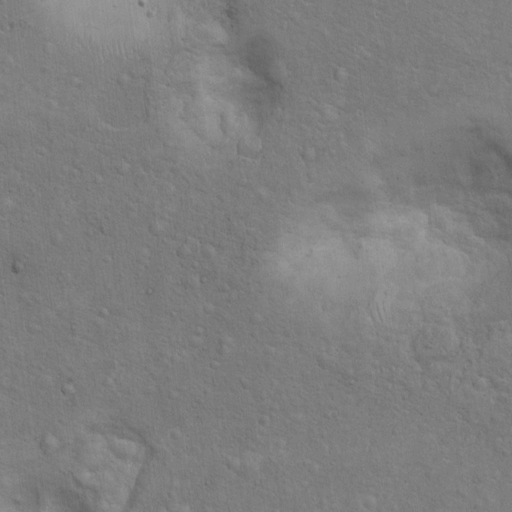
Classes present: Background, Cone